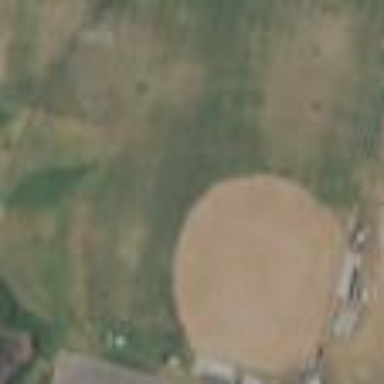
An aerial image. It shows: Baseball pitch for leisure land.